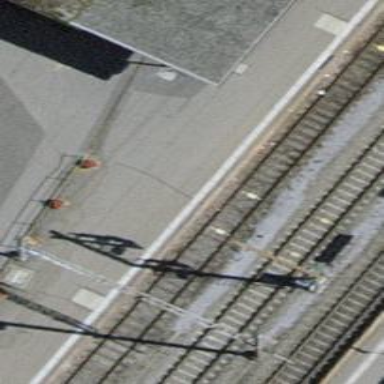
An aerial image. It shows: Railway signal.